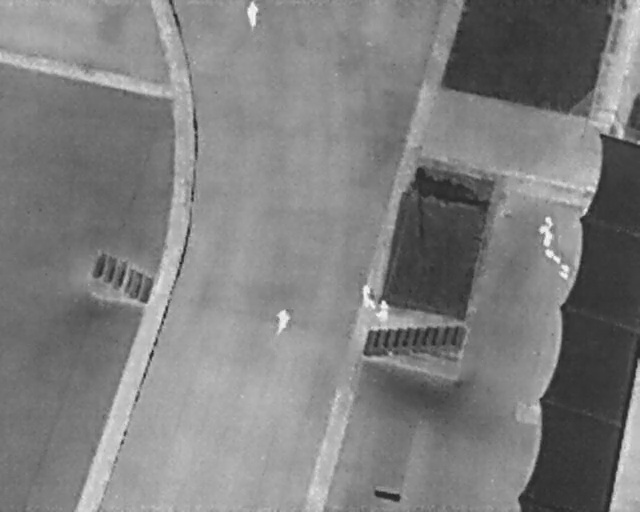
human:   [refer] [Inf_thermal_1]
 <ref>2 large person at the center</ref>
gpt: <box>[[55, 56, 59, 59, 2], [41, 61, 46, 64, 9]]</box>